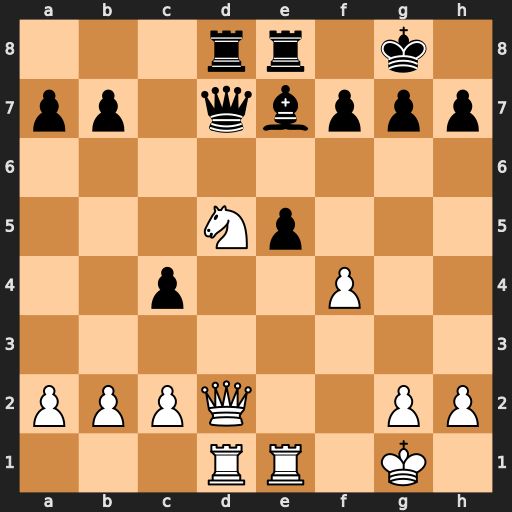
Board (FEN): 3rr1k1/pp1qbppp/8/3Np3/2p2P2/8/PPPQ2PP/3RR1K1
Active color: w
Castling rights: -
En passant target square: -
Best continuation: Nf6+ Bxf6 Qxd7 Rxd7 Rxd7